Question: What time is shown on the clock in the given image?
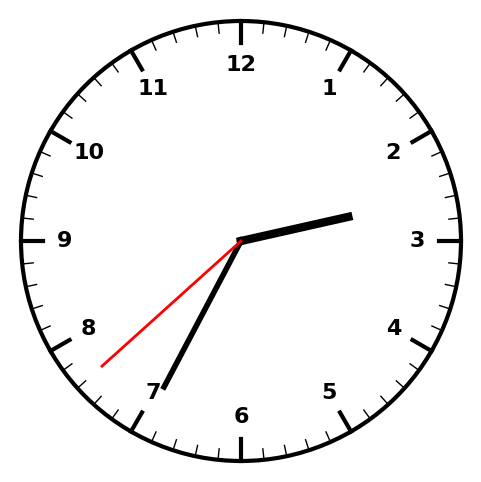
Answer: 02:34:38